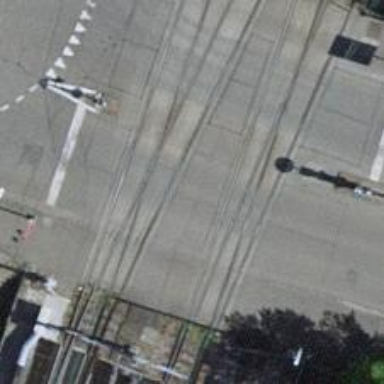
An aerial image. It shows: Level crossing with double half barrier.